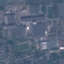
Land use / land cover: Industrial